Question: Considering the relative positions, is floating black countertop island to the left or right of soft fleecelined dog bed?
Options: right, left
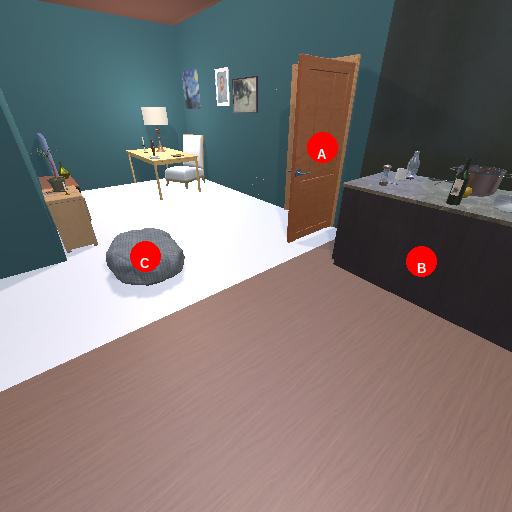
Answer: right